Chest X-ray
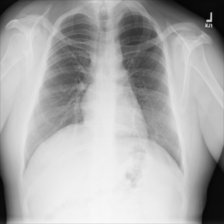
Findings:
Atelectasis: negative
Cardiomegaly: negative
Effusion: negative
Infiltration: negative
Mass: negative
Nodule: negative
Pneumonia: negative
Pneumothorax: negative
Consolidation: negative
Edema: negative
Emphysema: negative
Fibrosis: negative
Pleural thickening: negative
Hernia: negative